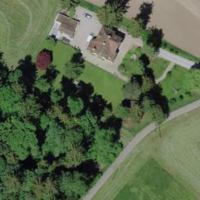
EUNIS habitat code: 55
Species observed at this site:
Euonymus europaeus
Prunus padus